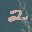
Label: 2